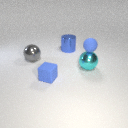
small blue rubber sphere above large cyan metal sphere